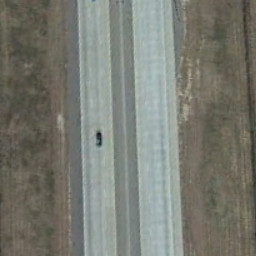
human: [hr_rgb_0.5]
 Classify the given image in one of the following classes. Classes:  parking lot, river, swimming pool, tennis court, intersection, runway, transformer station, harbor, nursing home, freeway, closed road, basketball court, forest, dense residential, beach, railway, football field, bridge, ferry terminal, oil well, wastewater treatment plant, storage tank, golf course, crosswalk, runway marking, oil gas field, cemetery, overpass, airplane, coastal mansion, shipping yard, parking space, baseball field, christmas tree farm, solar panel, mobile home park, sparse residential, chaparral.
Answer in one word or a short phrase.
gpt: freeway